Interaction volume radius: 5 \u00c5
Interaction volume height: 10 \u00c5
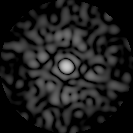
Disorder parameter: 0.7776